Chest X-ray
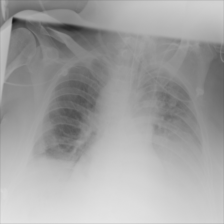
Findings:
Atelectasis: positive
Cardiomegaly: negative
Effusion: negative
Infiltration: negative
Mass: negative
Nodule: negative
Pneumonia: negative
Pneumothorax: negative
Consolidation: positive
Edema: negative
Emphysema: negative
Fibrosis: negative
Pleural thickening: negative
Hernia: negative